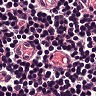
Metastatic tissue present: no